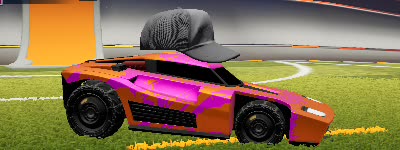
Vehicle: breakout